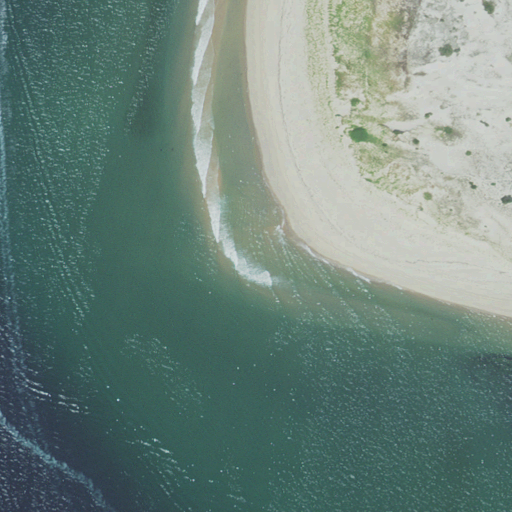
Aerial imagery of bar in Massachusetts named Race Point containing open water and barren land